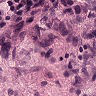
Metastatic tissue present: yes